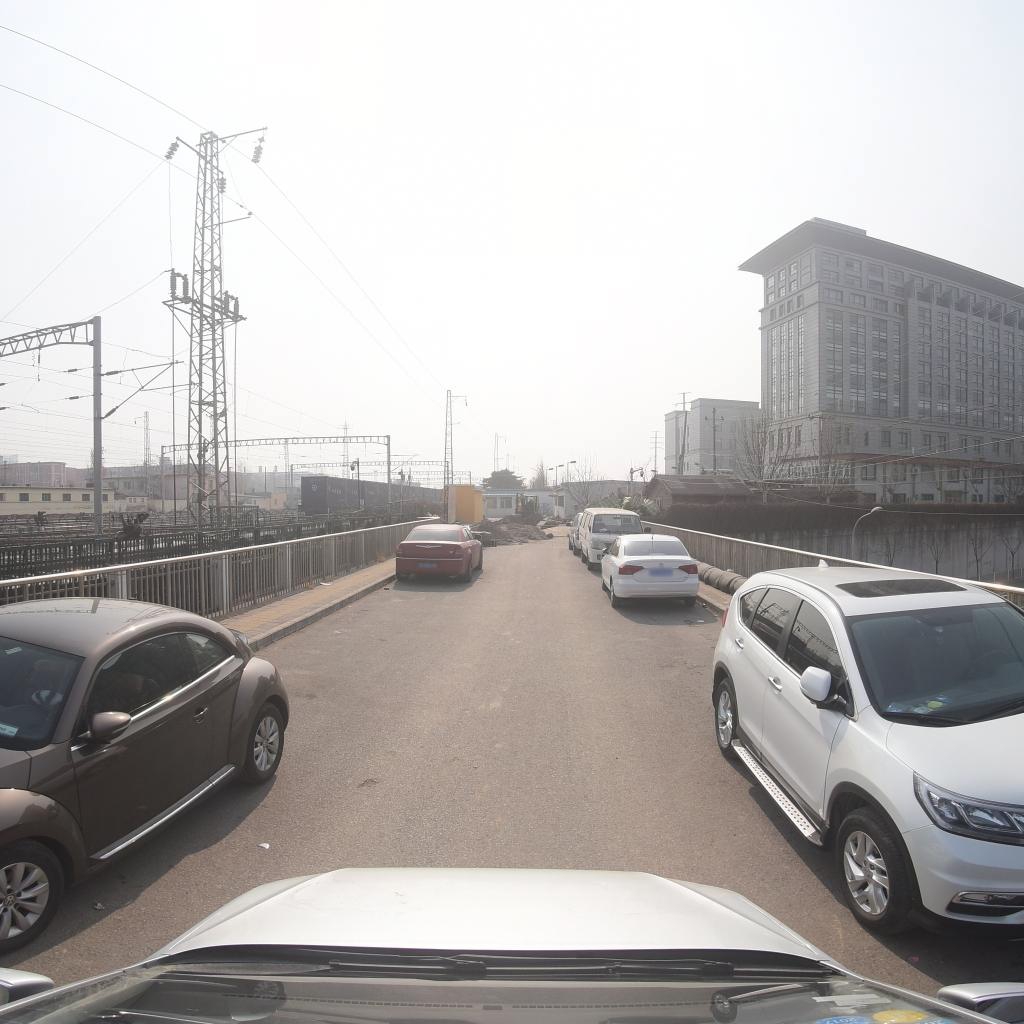
Region: Fengtai
Road damage annotations: pothole